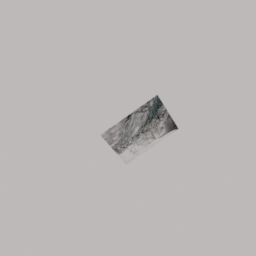
Label: decoration